Question: How to add custom button like Today in bootstrap datetimepicker?
For example: Week ago, Yesterday.
<URL>

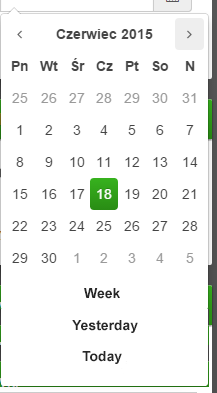
Answer: For now i found this solution:
'''
$('#route-from-date').datetimepicker({
autoclose: true,
language: 'pl'
});
$('#route-to-date').datetimepicker({
autoclose: true,
language: 'pl',
//todayBtn: 'ok'
});
$('.datetimepicker tfoot').append('<tr><th colspan="7" class="today_">Dzisiaj</th></tr><tr><th colspan="7" class="yesterday">Wczoraj</th></tr><tr><th colspan="7" class=" week">Tydzien</th></tr>');
$('.datetimepicker tfoot th').on('click',function(){
var $th = $(this);
var d = new Date();
var fd,td;
if($th.hasClass('yesterday')){
d.setDate(d.getDate() - 1);
}
else if ($th.hasClass('week')){
d.setDate(d.getDate() - 7);
fd = d.getFullYear() + '-' + ((d.getMonth()<10)? '0'+(d.getMonth()+1) : d.getMonth()+1 ) + '-' + ((d.getDate()<10)? '0'+d.getDate() : d.getDate() ) + ' 00:00';
d.setDate(d.getDate() + 7);
td = d.getFullYear() + '-' + ((d.getMonth()<10)? '0'+(d.getMonth()+1) : d.getMonth()+1 ) + '-' + ((d.getDate()<10)? '0'+d.getDate() : d.getDate() ) + ' 23:59';
}
if(!$th.hasClass("week")){
fd = d.getFullYear() + '-' + ((d.getMonth()<10)? '0'+(d.getMonth()+1) : d.getMonth()+1 ) + '-' + ((d.getDate()<10)? '0'+d.getDate() : d.getDate() ) + ' 00:00';
td = d.getFullYear() + '-' + ((d.getMonth()<10)? '0'+(d.getMonth()+1) : d.getMonth()+1 ) + '-' + ((d.getDate()<10)? '0'+d.getDate() : d.getDate() ) + ' 23:59';
}
$('#route-from-date').val(fd).datetimepicker('update', fd);
$('#route-to-date').val(td).datetimepicker('update', td);
$('.datetimepicker').hide();
});
'''